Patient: sex F, age 19
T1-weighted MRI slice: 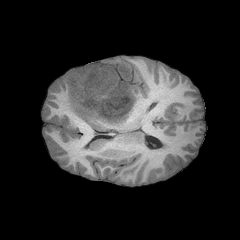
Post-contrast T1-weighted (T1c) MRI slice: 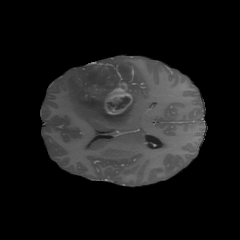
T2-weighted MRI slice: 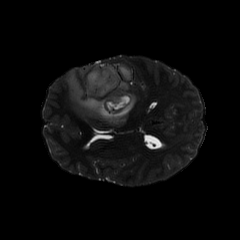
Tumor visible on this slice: yes
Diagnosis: Astrocytoma, IDH-mutant
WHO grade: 4